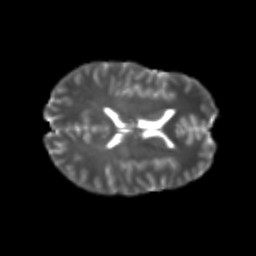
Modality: T2w
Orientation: axial
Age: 24
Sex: male
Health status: healthy
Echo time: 0.074 s